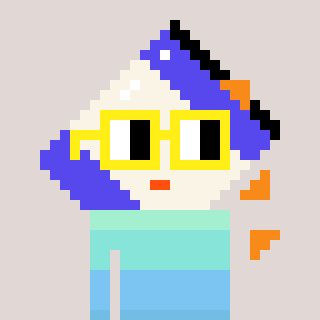
a pixel art character with square yellow glasses, a chips-shaped head and a computerblue-colored body on a warm background